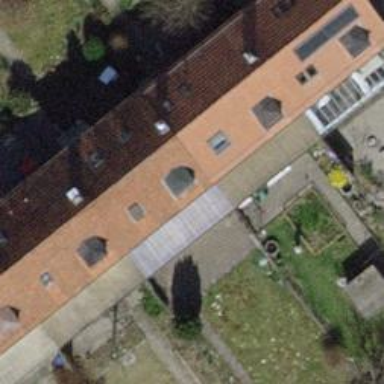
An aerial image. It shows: Semidetached house with tile roof.